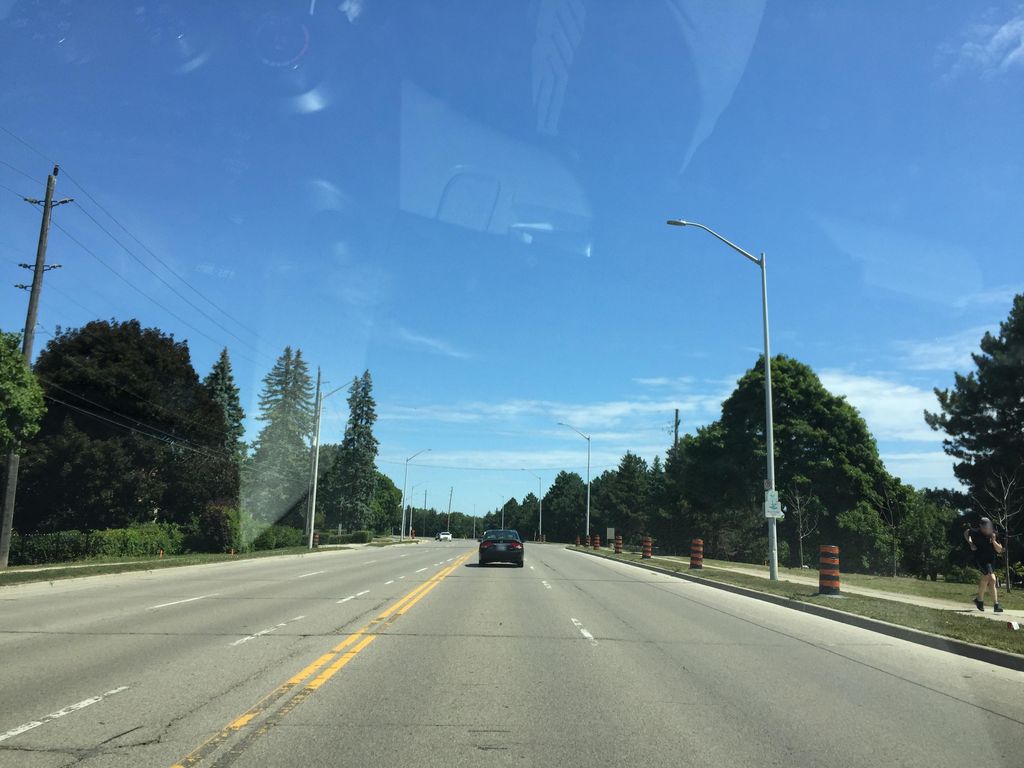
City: hamilton